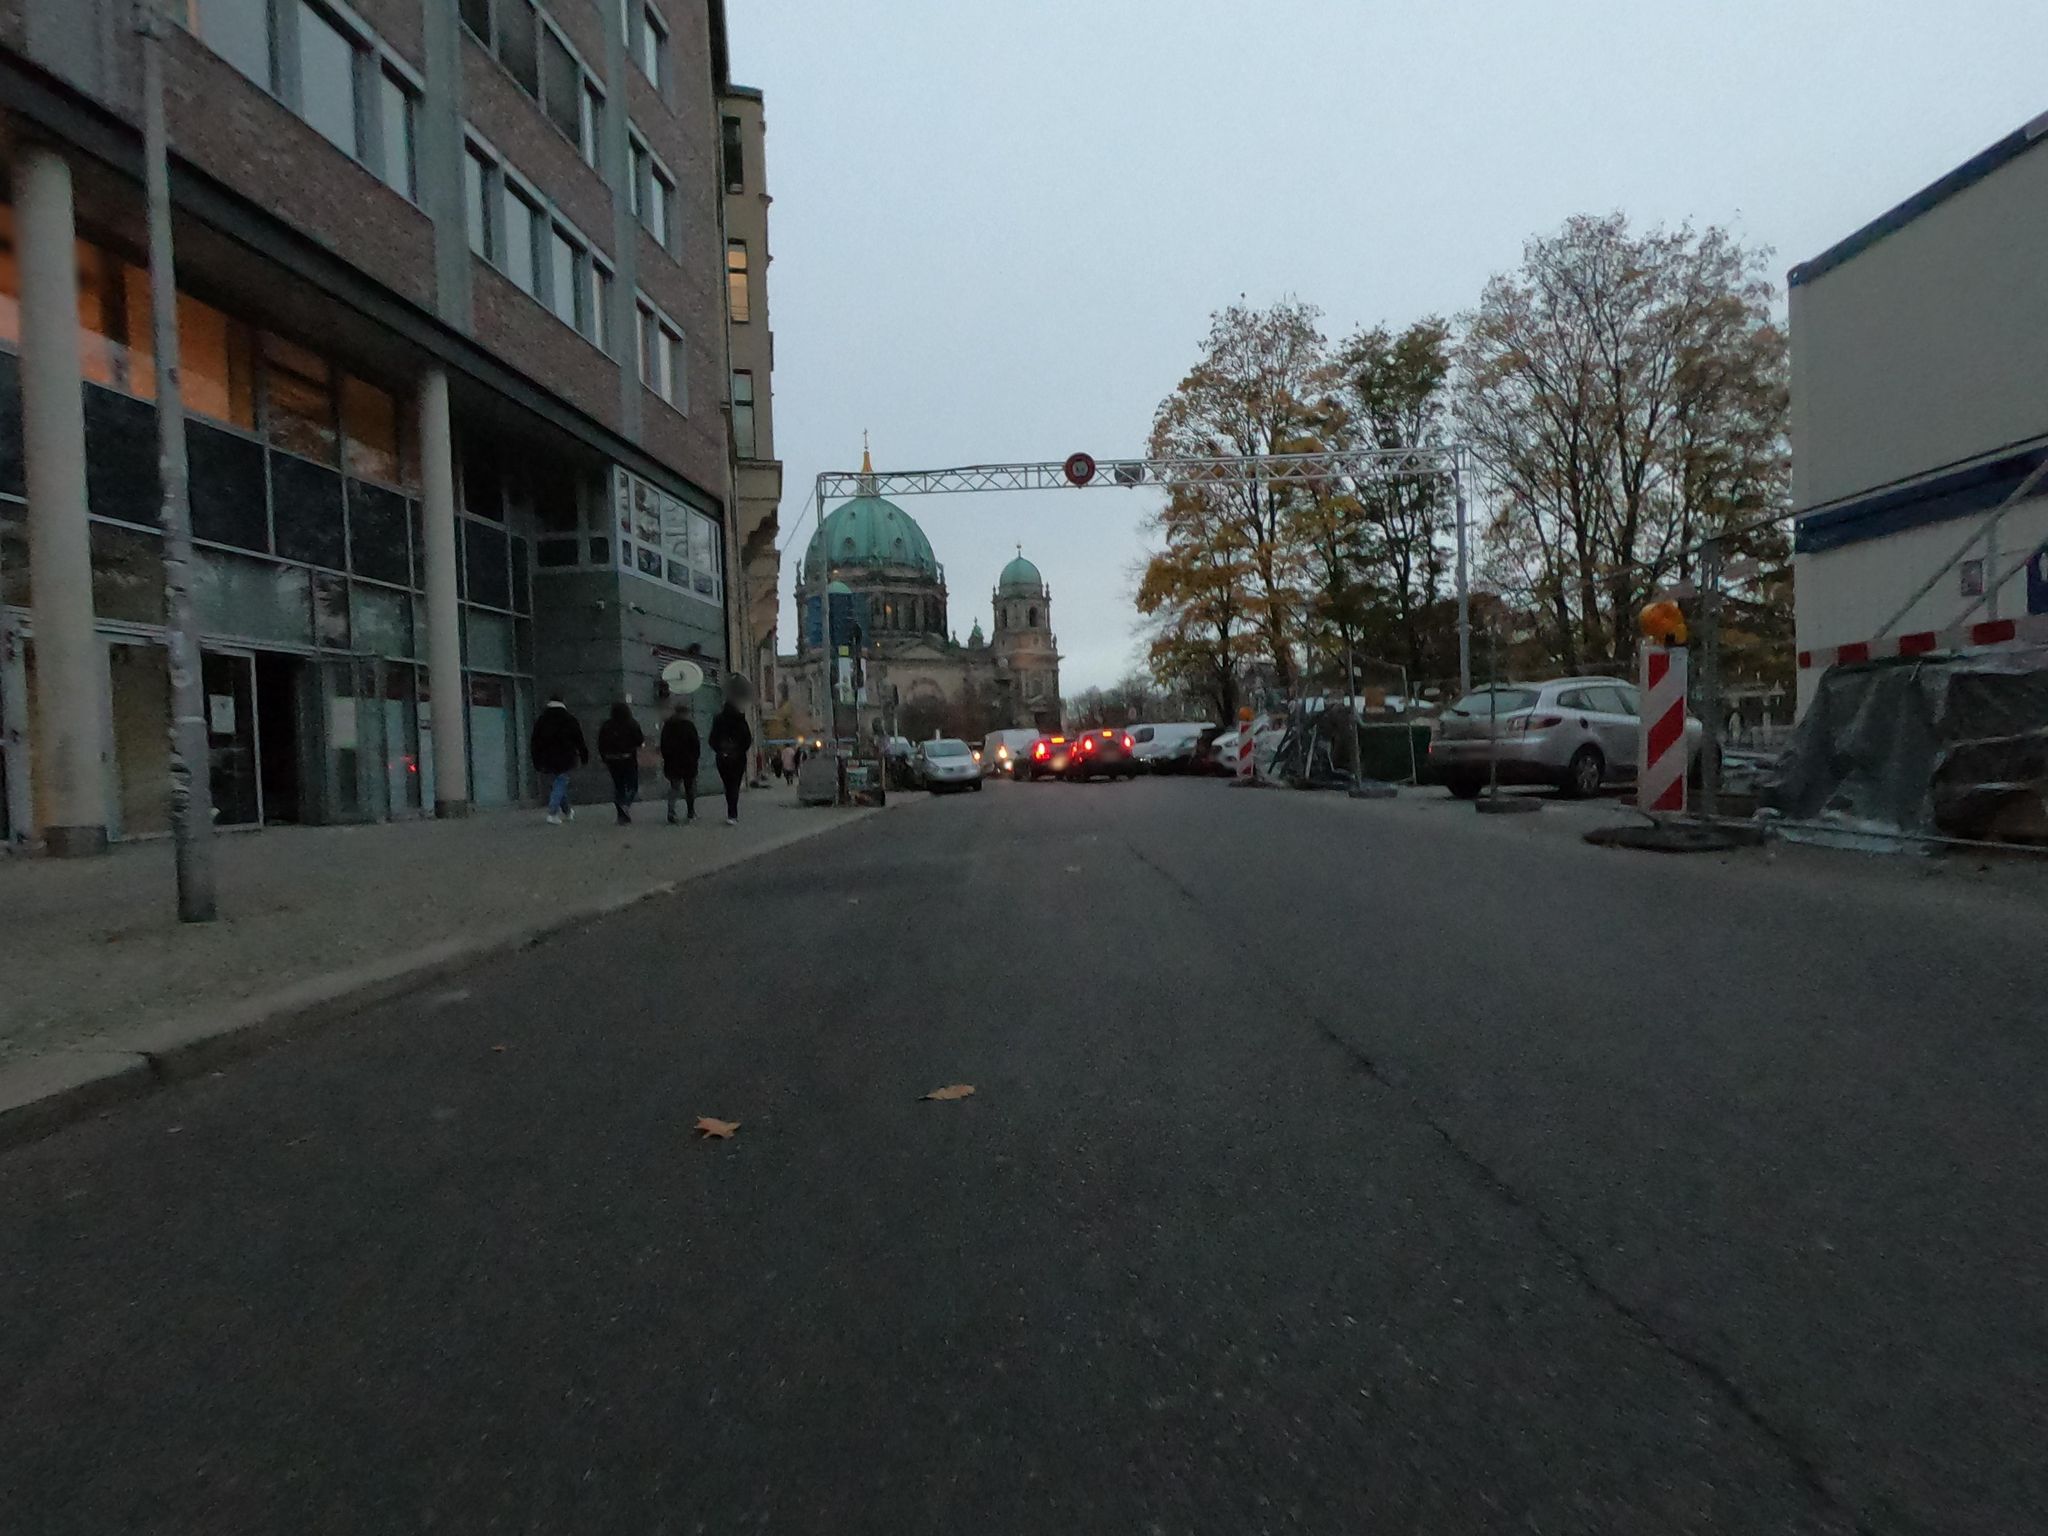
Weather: clear
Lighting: day
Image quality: good
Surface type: driving surface
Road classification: tertiary
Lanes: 1
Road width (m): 12.2
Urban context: urban centre
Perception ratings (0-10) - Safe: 2.07, Lively: 9.45, Beautiful: 4.68, Boring: 3.15, Depressing: 3.65, Wealthy: 8.28